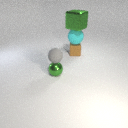
large cyan rubber sphere above small brown rubber cube